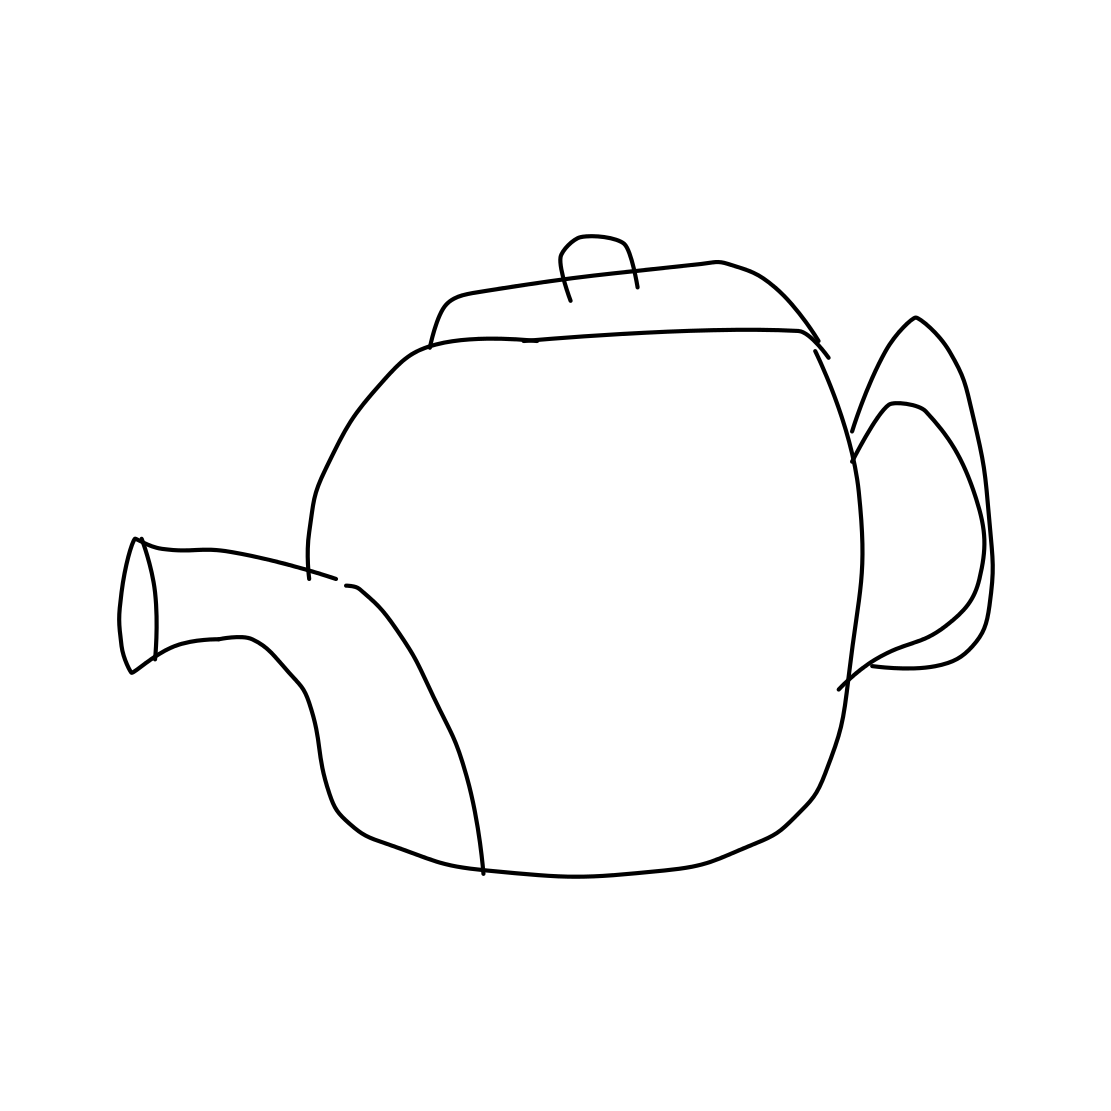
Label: teapot